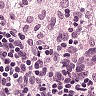
Metastatic tissue present: no